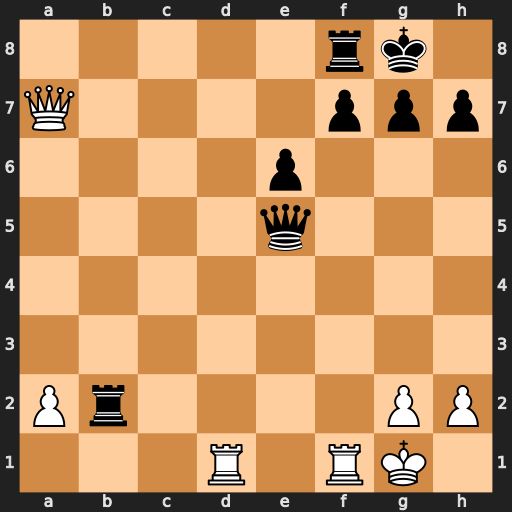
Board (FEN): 5rk1/Q4ppp/4p3/4q3/8/8/Pr4PP/3R1RK1
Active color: w
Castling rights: -
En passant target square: -
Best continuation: Qxf7+ Rxf7 Rd8+ Rf8 Rfxf8#